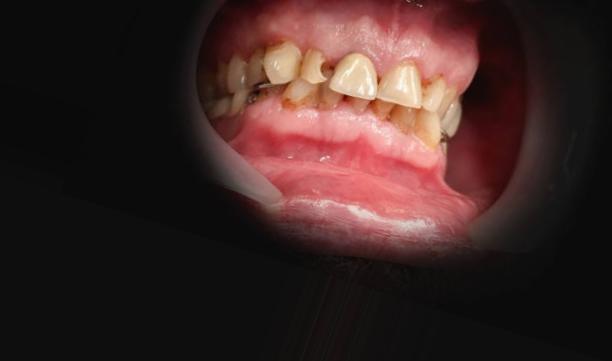
Condition: Caries